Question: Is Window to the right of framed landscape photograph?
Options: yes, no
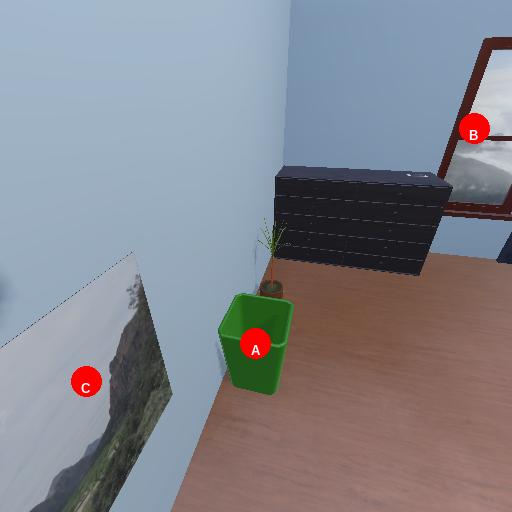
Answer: yes